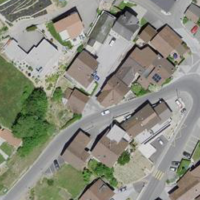
EUNIS habitat code: 55
Species observed at this site:
Primula veris